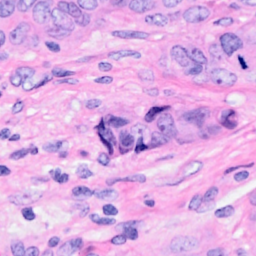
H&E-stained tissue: Breast